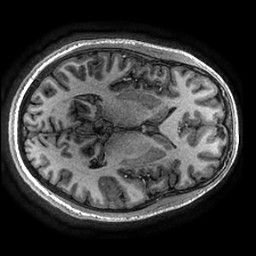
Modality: T1w
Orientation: axial
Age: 21
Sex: male
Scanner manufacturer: ge
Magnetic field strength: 3 T
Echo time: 0.002736 s